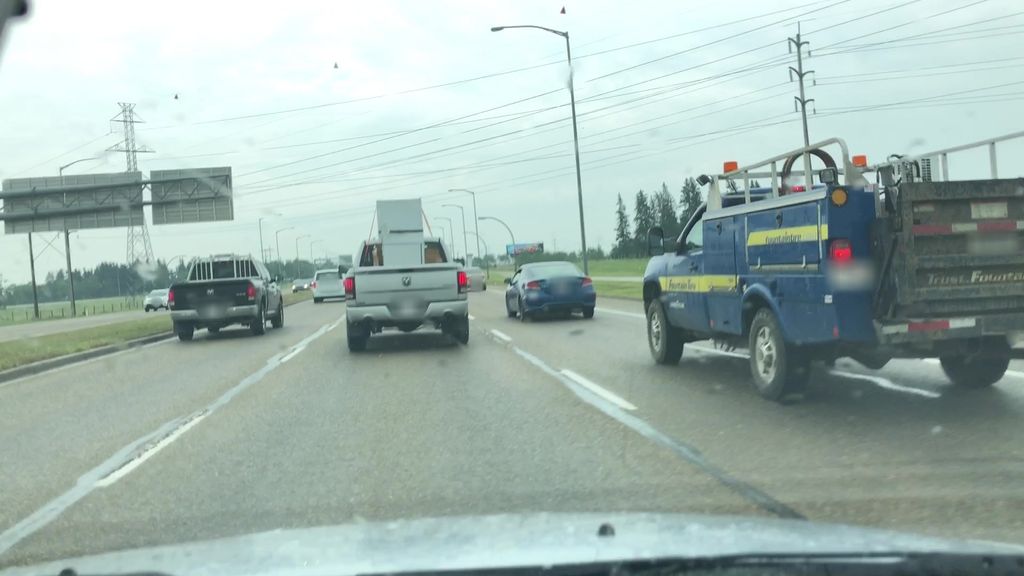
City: edmonton